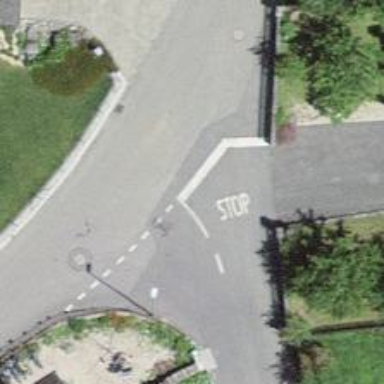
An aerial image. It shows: Stop road.